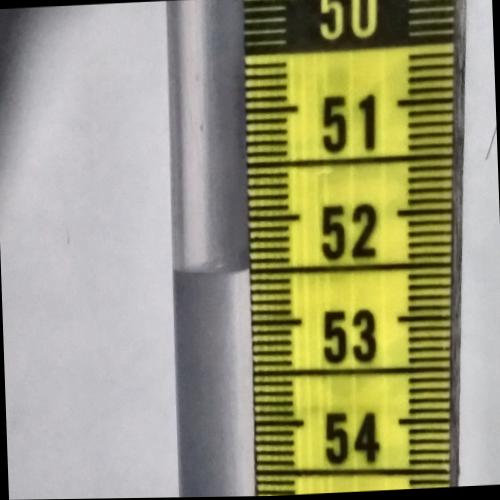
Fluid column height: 52.5 cm